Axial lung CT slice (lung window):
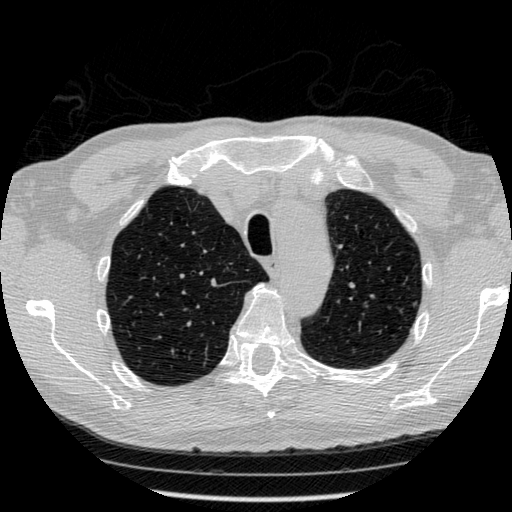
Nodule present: yes
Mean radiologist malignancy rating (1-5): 3